Question: I have a wordpress site with this image boxes

each box is an event, this events have tags ,also reflectes in a class, what i need to do is all the elements with an specific class ("free" in this case) to have a little non clickable button or a text with a background that says "Free" in the upper corner of the box, no, this boxes are generated with a plugin and its just a shortcode, so i cannot directly change the html, so i tried doing it with just css and javascript
This is a single Event with the tag (named "tag-gratis")
'''
<article id="post-9072" class="regular post-9072 post type-post status-
publish format-standard has-post-thumbnail category-eventos185 tag-
culturales tag-fuera-del-barrio tag-gratis">
<div class="inner-wrap animated">
<div class="post-content">
<div class="content-inner">
<a
href="https://vivirenuevacba.com/museo-genaro-perez/"></a><span
class="post-featured-img" style="background-image:
url(https://vivirenuevacba.com/wp-content/uploads/2019/01/genaro_perez_7-
800x589.jpg);"></span>
<div class="article-content-
wrap">
<span class="meta-
category"><a class="eventos185"
href="https://vivirenuevacba.com/category/eventos185/">EVENTOS</a></span>
<div class="post-
header">
<h3
class="title">
<a href="https://vivirenuevacba.com/museo-genaro-perez/">
Museo Genaro Perez
</a>
</h3>
<span
class="meta-author"><span>By</span> <a
href="https://vivirenuevacba.com/author/Vics/" title="Entradas de Vics"
rel="author">Vics</a></span> <span class="meta-category">| <a
href="https://vivirenuevacba.com/category/eventos185/">EVENTOS</a></span>
</div><!--/post-header-->
</div><!--article-content-wrap-
->
</div><!--/content-inner-->
</div><!--/post-content-->
</div><!--/inner-wrap-->
</article><!--/article-->
'''
Here is a simple button that i did with css
'''
.button {
margin-top: 20px;
line-height: 60px;
font-weight: bold;
padding: 0 40px;
background: salmon;
border: none;
}
'''
and here is my javascript
'''
document.addEventListener('DOMContentLoaded', function() {
$(function() {
$('.tag-gratis').each(function() {
var button = document.createElement("button");
button.innerHTML = "GRATIS";
var body = document.getElementsByClassName(".tag-gratis");
body.appendChild(button);
});
});
});
</script>
'''
Now the button doesnt appear and i just get a
"Uncaught TypeError: body.appendChild is not a function"
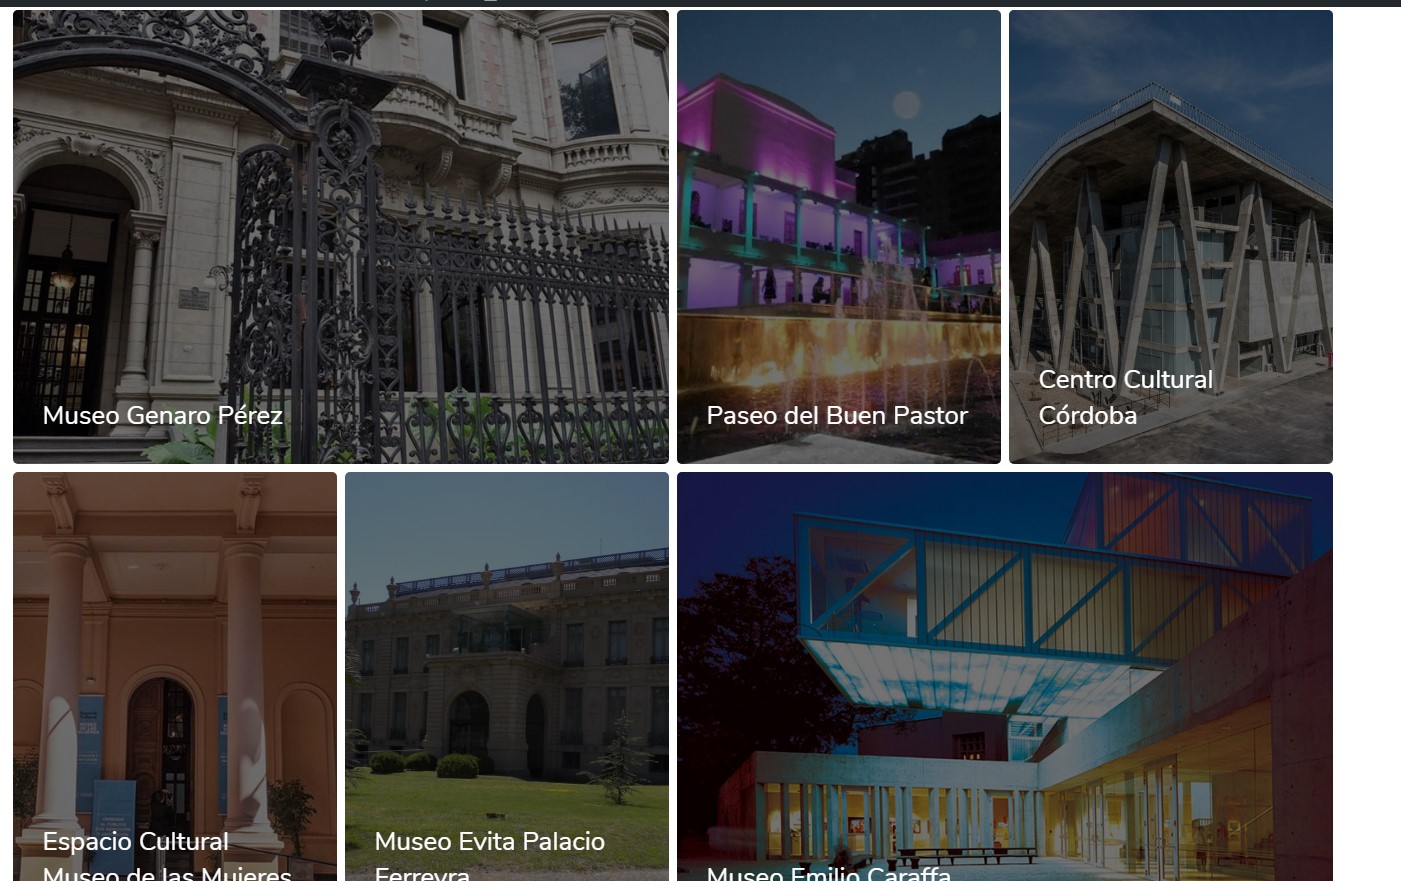
Answer: I don't think there is any need to use JavaScript here. A simple pseudo element would suffice.
'''
.tag-gratis {
position: relative;
}
.tag-gratis img {
width: 100%;
}
.tag-gratis::after {
content: "FREE";
position: absolute;
top: 20px;
right: 20px;
padding: 5px 10px;
background: salmon;
color: white;
}
'''
'''
<article class="tag-gratis">
<img src="//placehold.it/300x150">
</article>
'''